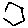
Label: hexagon